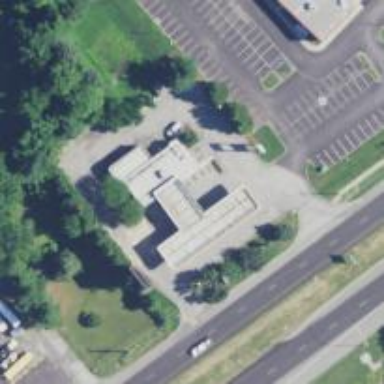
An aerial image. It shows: Convenience shop.